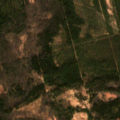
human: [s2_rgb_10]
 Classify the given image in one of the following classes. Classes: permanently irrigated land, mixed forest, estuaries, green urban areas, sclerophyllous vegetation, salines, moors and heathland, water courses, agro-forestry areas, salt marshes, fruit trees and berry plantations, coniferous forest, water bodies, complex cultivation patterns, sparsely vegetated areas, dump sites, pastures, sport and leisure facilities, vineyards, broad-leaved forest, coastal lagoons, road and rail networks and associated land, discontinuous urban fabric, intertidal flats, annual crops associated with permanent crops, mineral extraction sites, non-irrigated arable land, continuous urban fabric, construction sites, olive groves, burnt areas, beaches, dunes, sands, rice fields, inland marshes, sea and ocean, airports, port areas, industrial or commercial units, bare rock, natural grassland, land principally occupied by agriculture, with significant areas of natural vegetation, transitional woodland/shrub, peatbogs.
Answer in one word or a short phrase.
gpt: broad-leaved forest, coniferous forest, mixed forest, transitional woodland/shrub